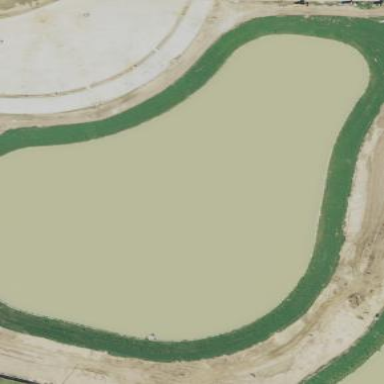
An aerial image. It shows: Detention basin filled with water.